Question: I have a signal that more or less repeats itself (not exactly the same from one to the next, see plot to the left). If I use autocorrelation I get a number of maximums (right plot), but it doesn't tell me where (which sample number) the correlation is high. It gives me the lags but I lose information on the position, that is, the sample number in my original data where the signal occurs. For example in the auto-corr. plot, the second peak at sample 500 should correspond to the signal at about sample 750 in the data plot. I could do this by using a small window that moves over the data trace and find the maximums but it takes too much time. Is there a faster way of doing this in matlab? thanks.

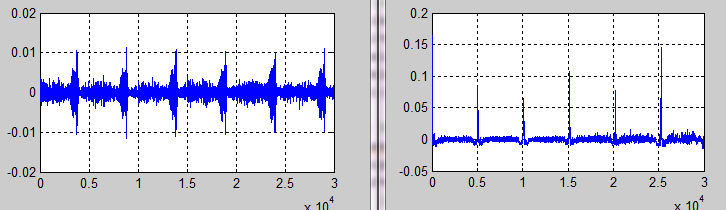
Answer: I think you're misinterpreting autocorrelation. The correlation peak at 5000 is not due to a single location in the time series, but rather to the fact that the time series is similar to itself, when offset by 5000 samples. As much of that peak is due to the time series peak at 18000 as it is to the time series peak at 7500. Your autocorrelation will get very strange if, for example, you do not have a truly periodic time series (that is, if the interval between pulses is nonuniform).
If you can isolate one example of your pulse, and choose the location you want as your t=0, then a correlation of that one pulse with the time series will give you just what you want. Each pulse will light up clearly, at the time location at which it occurs. Then you just need a peak finder.